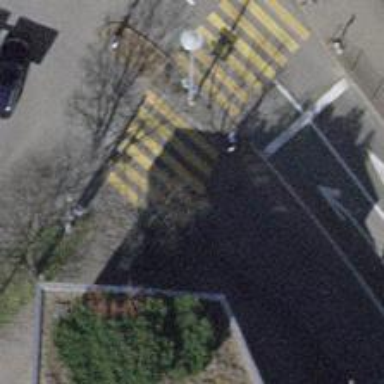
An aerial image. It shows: Crossing with zebra markings controlled by traffic signals.